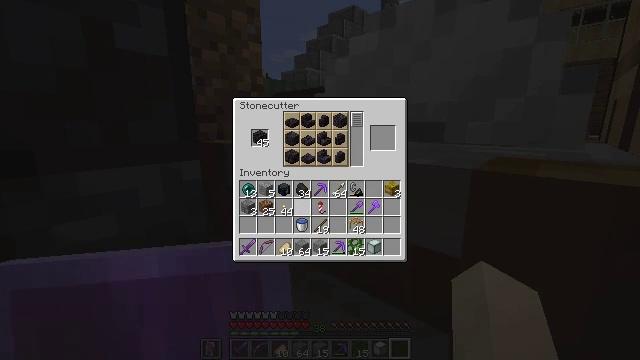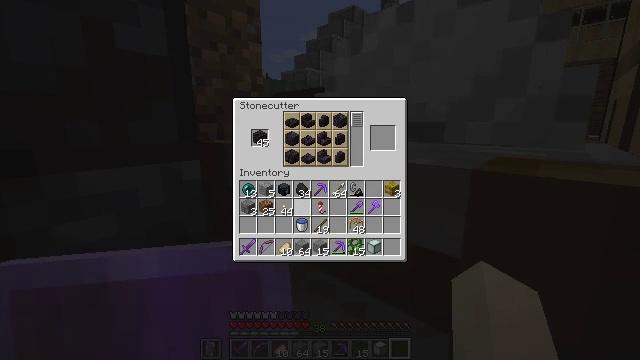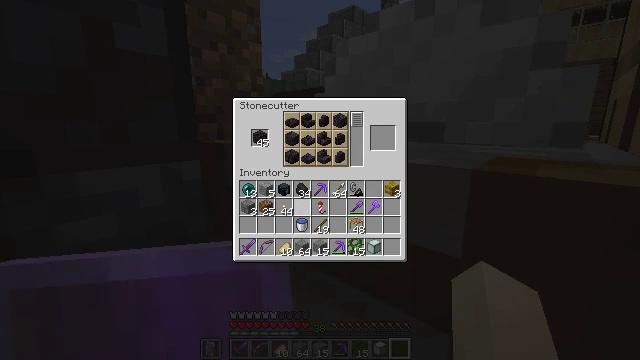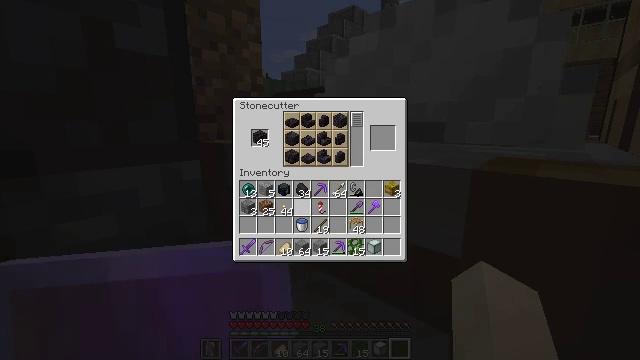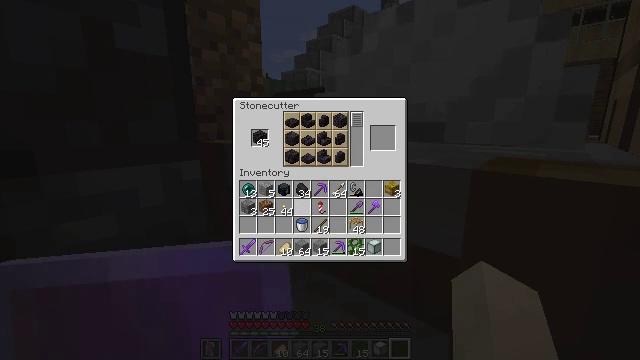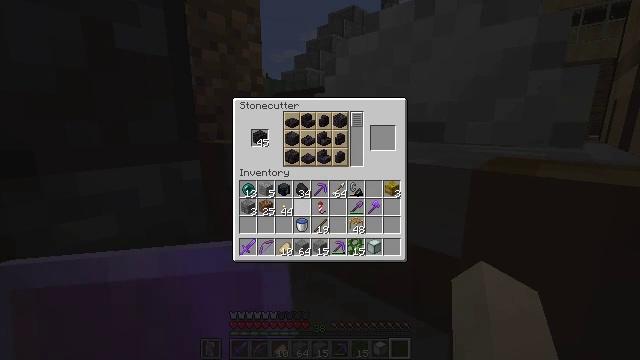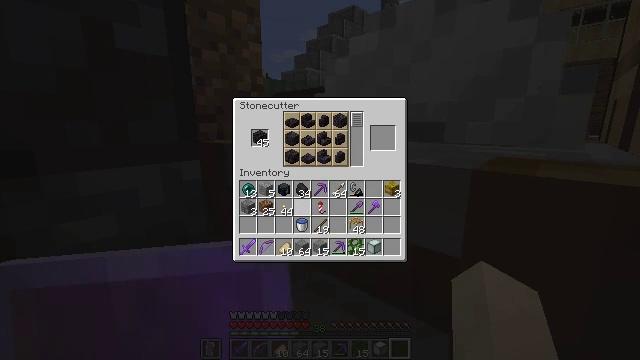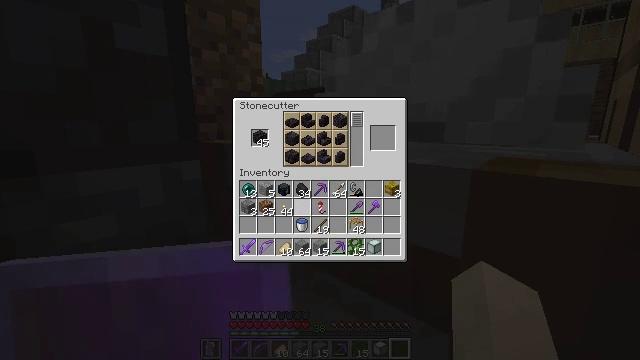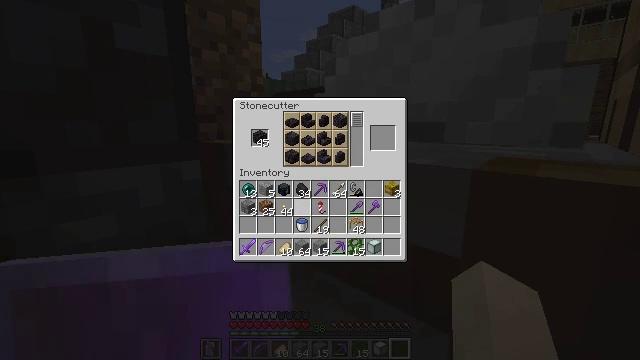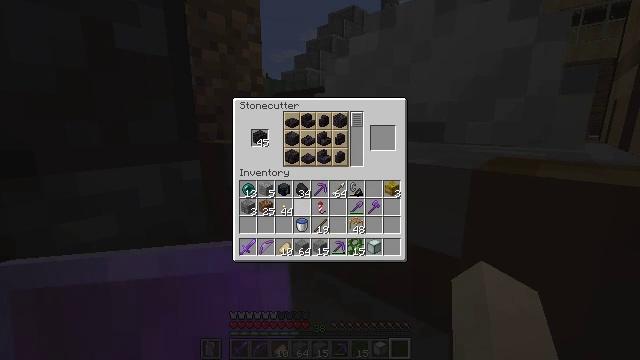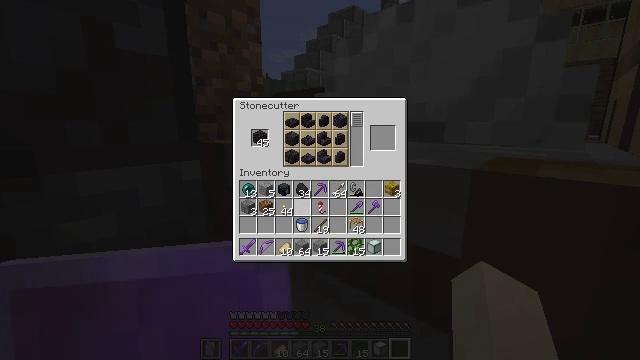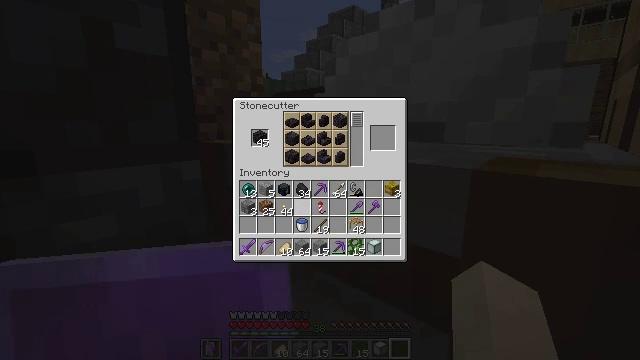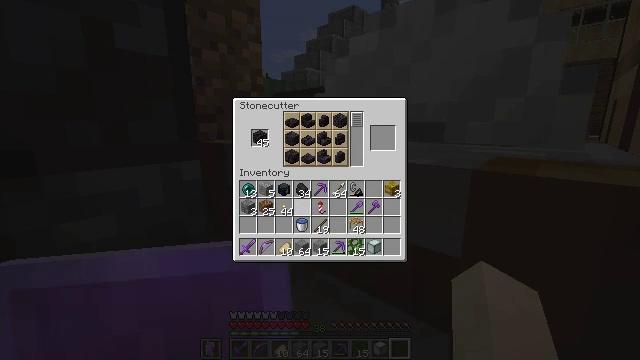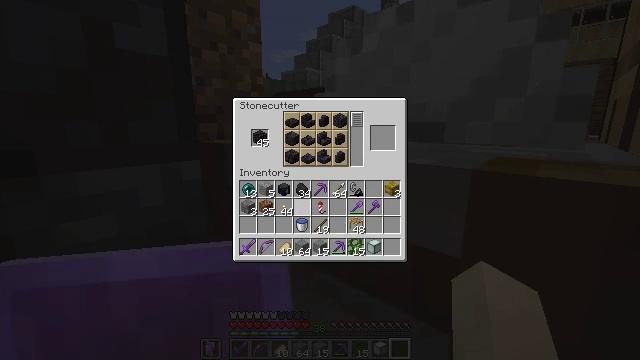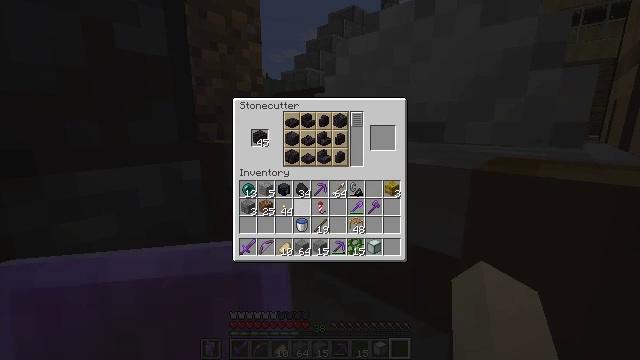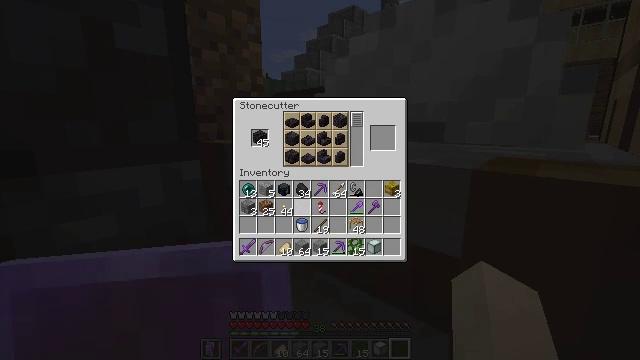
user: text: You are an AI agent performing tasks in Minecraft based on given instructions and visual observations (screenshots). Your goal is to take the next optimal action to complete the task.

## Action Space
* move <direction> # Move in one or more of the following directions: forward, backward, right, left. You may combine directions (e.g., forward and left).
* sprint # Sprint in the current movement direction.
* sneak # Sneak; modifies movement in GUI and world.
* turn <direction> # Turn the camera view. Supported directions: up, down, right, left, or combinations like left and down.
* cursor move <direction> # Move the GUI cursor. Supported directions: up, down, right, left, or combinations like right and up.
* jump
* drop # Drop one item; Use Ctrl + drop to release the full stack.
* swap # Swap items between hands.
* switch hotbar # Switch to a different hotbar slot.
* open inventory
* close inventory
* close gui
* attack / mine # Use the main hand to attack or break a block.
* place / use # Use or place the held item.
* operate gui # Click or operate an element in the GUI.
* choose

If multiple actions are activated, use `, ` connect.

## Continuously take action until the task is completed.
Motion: motion action
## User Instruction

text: Craft polished blackstone stairs using blackstone.
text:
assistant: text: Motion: no_op
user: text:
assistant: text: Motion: no_op
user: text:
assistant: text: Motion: no_op
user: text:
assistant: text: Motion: no_op
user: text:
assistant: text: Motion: no_op
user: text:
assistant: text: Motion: no_op
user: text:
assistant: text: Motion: no_op
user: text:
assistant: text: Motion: no_op
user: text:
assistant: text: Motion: no_op
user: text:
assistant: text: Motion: no_op
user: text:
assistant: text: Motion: no_op
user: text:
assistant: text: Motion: no_op
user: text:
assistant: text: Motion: no_op
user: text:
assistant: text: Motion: no_op
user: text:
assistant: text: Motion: no_op
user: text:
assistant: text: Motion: no_op
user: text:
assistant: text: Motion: no_op
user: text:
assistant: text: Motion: no_op
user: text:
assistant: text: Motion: no_op
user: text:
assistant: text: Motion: no_op
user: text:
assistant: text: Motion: no_op
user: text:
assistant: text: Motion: no_op
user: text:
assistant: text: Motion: no_op
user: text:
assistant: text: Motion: no_op
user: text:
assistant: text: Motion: no_op
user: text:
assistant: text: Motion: turn right and up
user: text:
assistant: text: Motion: turn right and up
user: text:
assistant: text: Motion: turn right and up
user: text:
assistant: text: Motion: turn right and up
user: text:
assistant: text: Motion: turn right and up